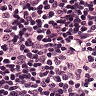
Metastatic tissue present: no